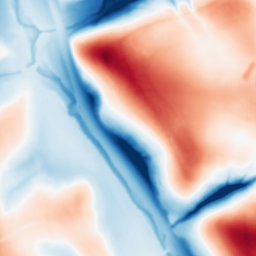
Category: multiscale
Decomposition family: dog_multiscale
Decomposition parameters: sigma_ratio: 2
n_scales: 5
base_sigma: 1
Upsampling method: fft_zeropad
Upsampling parameters: scale: 2
Upsampling scale: 2